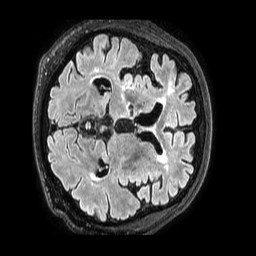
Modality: FLAIR
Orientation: axial
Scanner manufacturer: philips
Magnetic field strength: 3 T
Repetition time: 4.8 s
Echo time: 0.34 s